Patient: sex M, age 26
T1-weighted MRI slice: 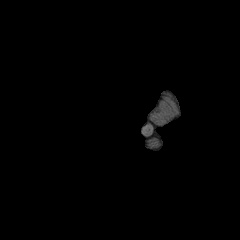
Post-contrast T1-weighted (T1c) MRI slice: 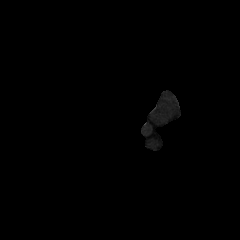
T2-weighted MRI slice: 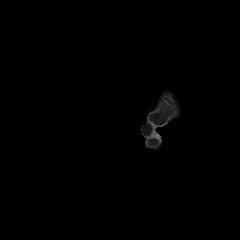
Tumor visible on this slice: no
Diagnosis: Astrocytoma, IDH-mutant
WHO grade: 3